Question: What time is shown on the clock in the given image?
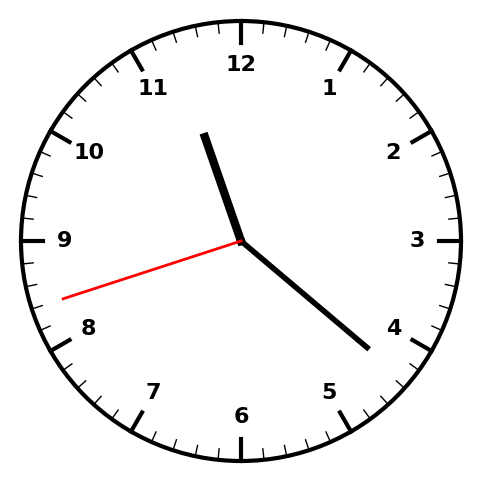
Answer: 11:21:42